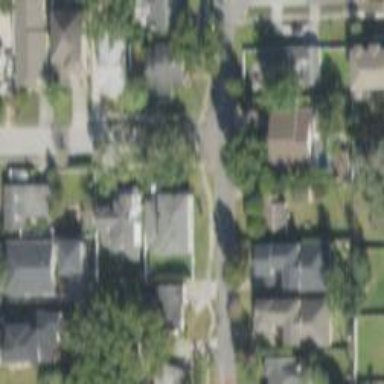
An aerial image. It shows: Residential road with asphalt surface. Sidewalk is present on the left side.